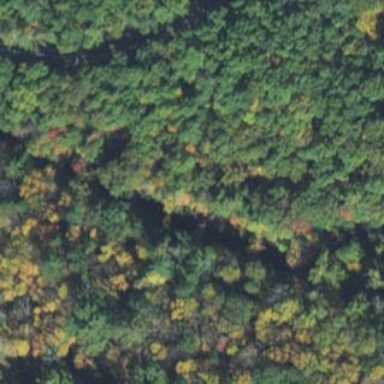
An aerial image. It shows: Nature reserve within forested area.